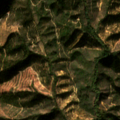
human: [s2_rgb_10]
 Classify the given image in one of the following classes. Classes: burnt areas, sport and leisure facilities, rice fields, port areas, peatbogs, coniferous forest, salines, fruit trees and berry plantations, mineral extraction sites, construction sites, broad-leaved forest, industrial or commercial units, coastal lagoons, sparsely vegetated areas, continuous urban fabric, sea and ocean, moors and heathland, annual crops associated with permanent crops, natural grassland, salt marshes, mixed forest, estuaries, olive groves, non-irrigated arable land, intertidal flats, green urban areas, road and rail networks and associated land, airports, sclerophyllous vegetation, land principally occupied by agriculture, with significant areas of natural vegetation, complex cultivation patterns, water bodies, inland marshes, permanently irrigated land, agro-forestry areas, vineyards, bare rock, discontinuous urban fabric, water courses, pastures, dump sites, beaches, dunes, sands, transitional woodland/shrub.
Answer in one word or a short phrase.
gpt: broad-leaved forest, sclerophyllous vegetation, transitional woodland/shrub